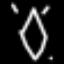
Label: diamond